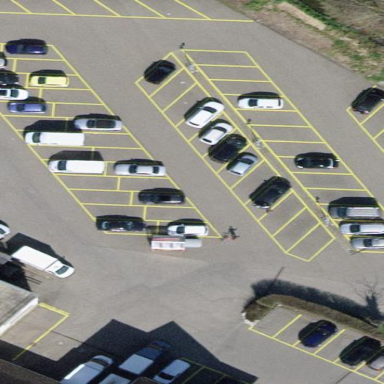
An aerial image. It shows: Street side parking area.